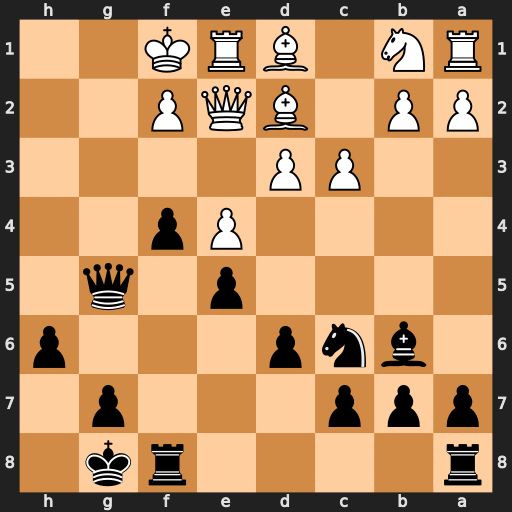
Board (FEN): r4rk1/ppp3p1/1bnp3p/4p1q1/4Pp2/2PP4/PP1BQP2/RN1BRK2
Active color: b
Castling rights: -
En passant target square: -
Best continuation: f3 Bxg5 fxe2+ Rxe2 hxg5